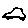
Label: car